Question: As the subject says.
I've bound an HtmlEditorExtender to a textbox but it doesn't show the icons in the toolbar, just grey buttons.

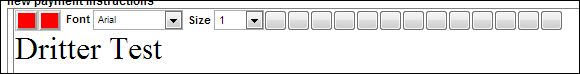
Answer: The code should look something like:
'''
<asp:TextBox ID="ContentMail" runat="server" AutoFocus="true" Width="60em" Height="40em" TextMode="MultiLine"/>
<asp:HtmlEditorExtender ID="HtmlEditorExtender1" runat="server" TargetControlID="ContentMail" DisplaySourceTab="True">
</asp:HtmlEditorExtender>
'''
And if you are setting it in a TemplateField just add an invisible div with a textbox linked with a HtmlEditorExtender